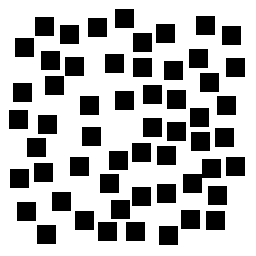
Squares: 56
Triangles: 0
Stars: 0
Total shapes: 56